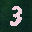
Label: 3